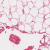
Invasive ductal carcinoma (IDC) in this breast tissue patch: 0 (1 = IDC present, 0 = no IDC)